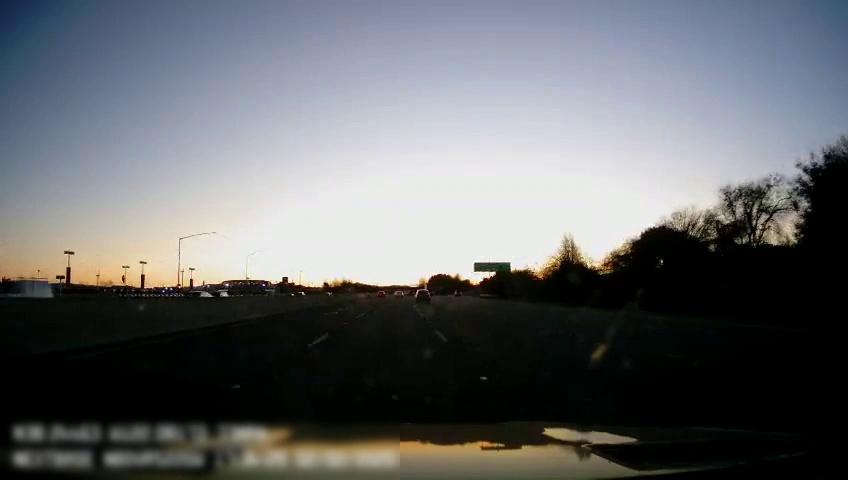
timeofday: Day
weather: Sunny
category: Drivable Space
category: Vehicles | SUV
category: Vehicles | SUV
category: Vehicles | Car
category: Vehicles | Car
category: Vehicles | SUV
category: Lanes | Current Lane
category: Lanes | Alternate Lane
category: Lanes | Alternate Lane
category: Lanes | Current Lane
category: Lanes | Alternate Lane
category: Lanes | Alternate Lane
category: Traffic | Signs